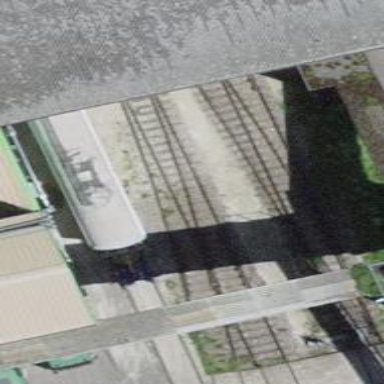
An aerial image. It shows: Railway spur service.